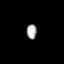
Tissue: prostate
Cell type: Myeloid cells
Senescence score: 0.6984
Nuclear area (px): 146
Mean DAPI intensity: 171.61